【题型】选择题　【知识点】立体几何　【难度】medium
已知棱长均为1的正$n$棱柱有$2n$个顶点，从中任取两个顶点作为向量$\vec{a}$的起点与终点，设底面的一条棱为$AB$。若集合$A_n=\{x\mid x=\vec{a}\cdot\overrightarrow{AB}\}$，则当$A_n$中的元素个数最少时，$n$的值为（）

A. $3$\\
B. $4$\\
C. $6$\\
D. $8$
【解答】
\subsubsection*{【答案】B}

\subsubsection*{【分析】}
建立如图空间直角坐标系$A-xyz$，设$\vec{a}=(x,y,z)$，根据正$n$棱柱的结构特征，求出对应底面各顶点的$x$坐标，由$\vec{a}\cdot\overrightarrow{AB}=x$可得对应的集合，进而得出对应的$A_n$，即可求解。

\subsubsection*{【详解】}
如图，设$AB$所在的直线为$x$轴，过点$A$且与$AB$垂直的直线为$y$轴，过点$A$且与平面$xAy$垂直的直线为$z$轴，建立如图空间直角坐标系$A-xyz$，

则$A(0,0,0),B(1,0,0)$，得$\overrightarrow{AB}=(1,0,0)$，设$\vec{a}=(x,y,z)$，\\
则$\vec{a}\cdot\overrightarrow{AB}=(x,y,z)\cdot(1,0,0)=x$。

因为该几何体为正$n$棱柱，所以上底面与下底面各顶点的$x$坐标对应相等。

当$n=3$时，该几何体为正三棱柱，作出其底面$ABC$的示意图，如图，\\

则$x_A=0,x_B=1,x_C=\frac{1}{2}$，所以$x=\{0,\pm\frac{1}{2},\pm1\}$，\\
即$A_3=\{0,\pm\frac{1}{2},\pm1\}$，共有$5$个元素；

当$n=4$时，该几何体为正方体，作出其底面$ABCD$的示意图，如图，\\

则$x_A=0,x_B=1,x_C=1,x_D=0$，所以$x=\{0,\pm1\}$，\\
即$A_4=\{0,\pm1\}$，共有$3$个元素；

当$n=6$时，该几何体为正六棱柱，作出其底面$ABCDEF$的示意图，如图，\\

则$x_A=0,x_B=1,x_C=\frac{3}{2},x_D=1,x_E=0,x_F=-\frac{1}{2}$，所以$x=\{0,\pm\frac{1}{2},\pm1,\pm\frac{3}{2},\pm2\}$，\\
即$A_6=\{0,\pm\frac{1}{2},\pm1,\pm\frac{3}{2},\pm2\}$，共有$9$个元素；

当$n=8$时，该几何体为正八棱柱，作出其底面$ABCDEFGH$的示意图，如图，\\

则$x_A=0,x_B=1,x_C=1+\frac{\sqrt{2}}{2},x_D=1+\frac{\sqrt{2}}{2},x_E=1,x_F=0,x_G=-\frac{\sqrt{2}}{2},x_H=-\frac{\sqrt{2}}{2}$，\\
所以$x=\left\{0,\pm\frac{\sqrt{2}}{2},\pm1,\pm\left(1+\frac{\sqrt{2}}{2}\right),\pm\left(1+\sqrt{2}\right)\right\}$，\\
即$A_8=\left\{0,\pm\frac{\sqrt{2}}{2},\pm1,\pm\left(1+\frac{\sqrt{2}}{2}\right),\pm\left(1+\sqrt{2}\right)\right\}$，共有$9$个元素；

综上，当$n=4$时，$A_n$中的元素数量最少。

故选：B

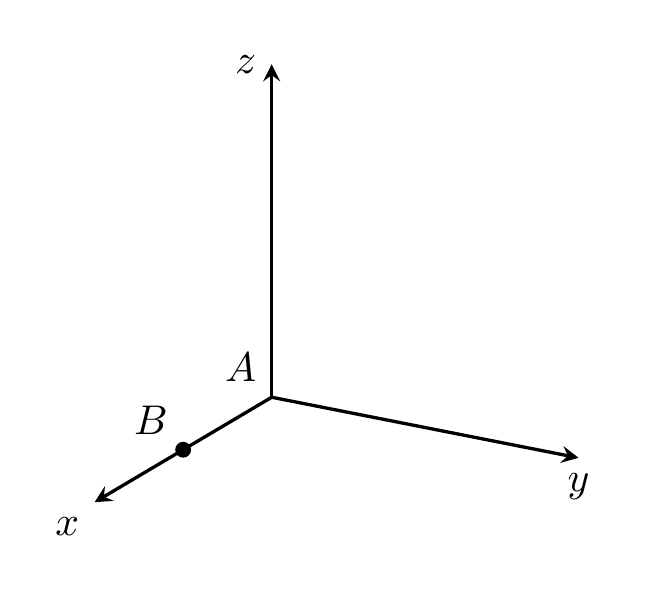
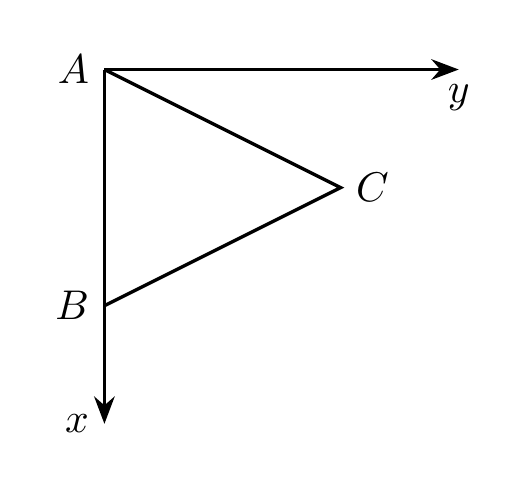
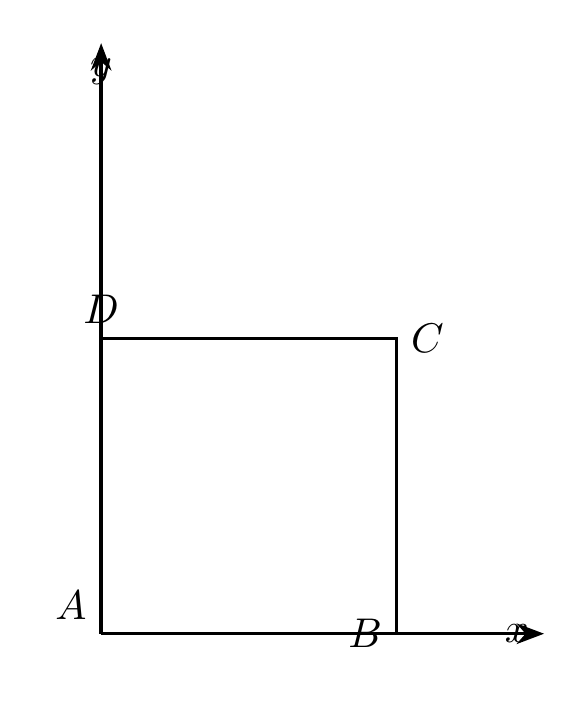
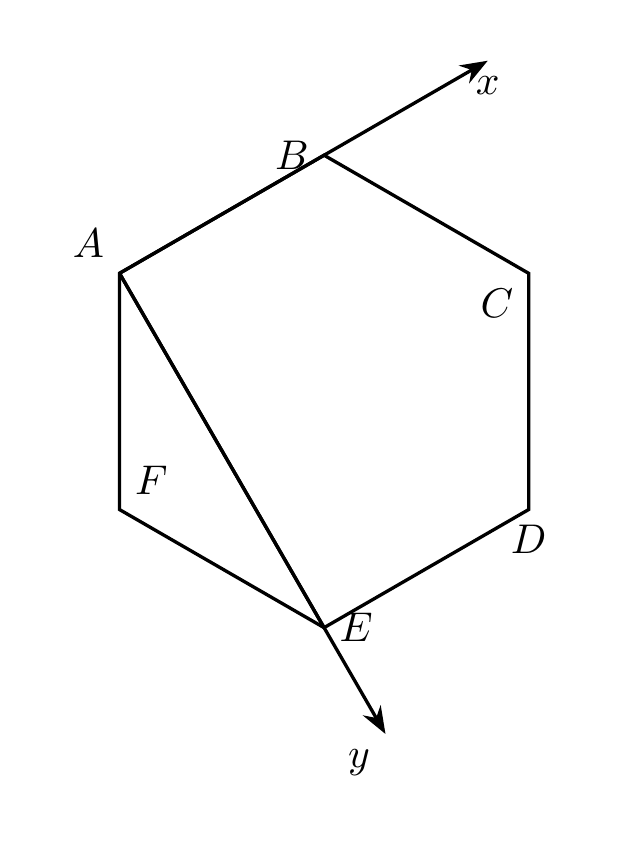
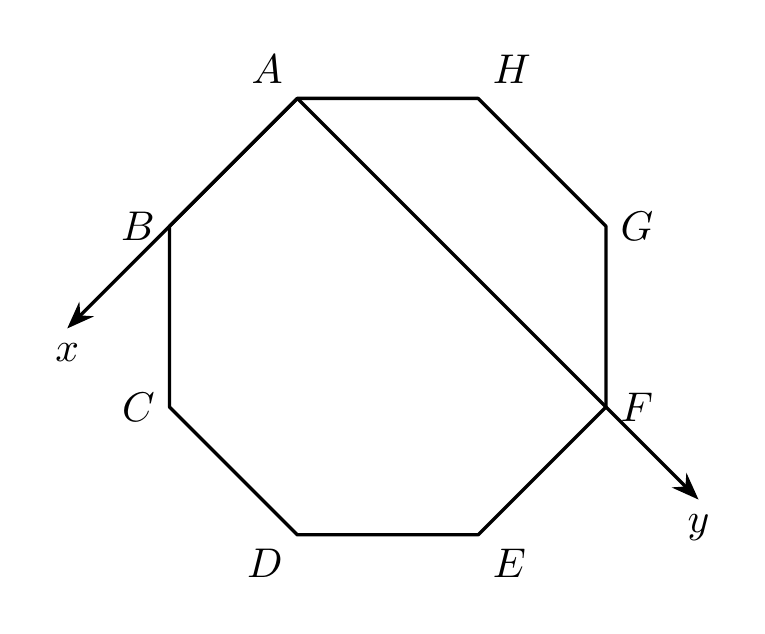